Question:
Simply what I am trying to achieve is a thumbnail and some data like shown above the image as an item in ListWidget in PyQt5.
I have the URL of a thumbnail and all the data like title, channel name, etc.
I am able to get the title in a list widget by doing this:
'''
titles = ['title1','title2']
self.listWidget.addItems(titles)
'''
The design is created by Qt Designer and converted to python using pyuic5.
This is my first question in StackOverflow. Also, I know that I should share code but code is normally generated by pyuic5 in which there is only listWidget (item based).
Thanks in advance.
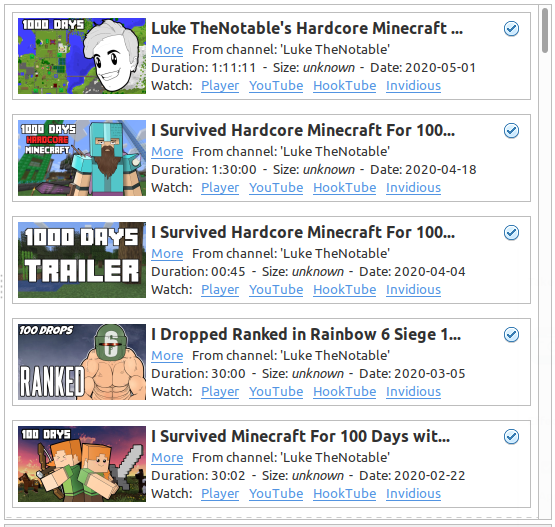
Answer: If you want to put images with text in your QListWidget you need to combine QIcon with Text into a QListWidgetItem like this:
'''
from PyQt5 import QtGui, QtCore, QtWidgets
import os
icon_path = os.getcwd() + "\icon.jpg"
titles = ['title1','title2']
class MainWindow(QtWidgets.QMainWindow, Ui_MainWindow):
def __init__(self, *args, **kwargs):
QtWidgets.QMainWindow.__init__(self, *args, **kwargs)
self.setupUi(self)
#add list of strings
self.listWidget.addItems(titles)
#create QIcon
icon = QtGui.QIcon(icon_path)
#Create the row with Icon + Text
item = QtWidgets.QListWidgetItem(icon, "Hello this is a test")
#set size of the item
size = QtCore.QSize()
size.setHeight(100)
size.setWidth(400)
item.setSizeHint(size)
#Put the item into the widget
self.listWidget.addItem(item)
if __name__ == "__main__":
app = QtWidgets.QApplication([])
window = MainWindow()
window.show()
app.exec_()
'''
And you will get something like this:
<URL>